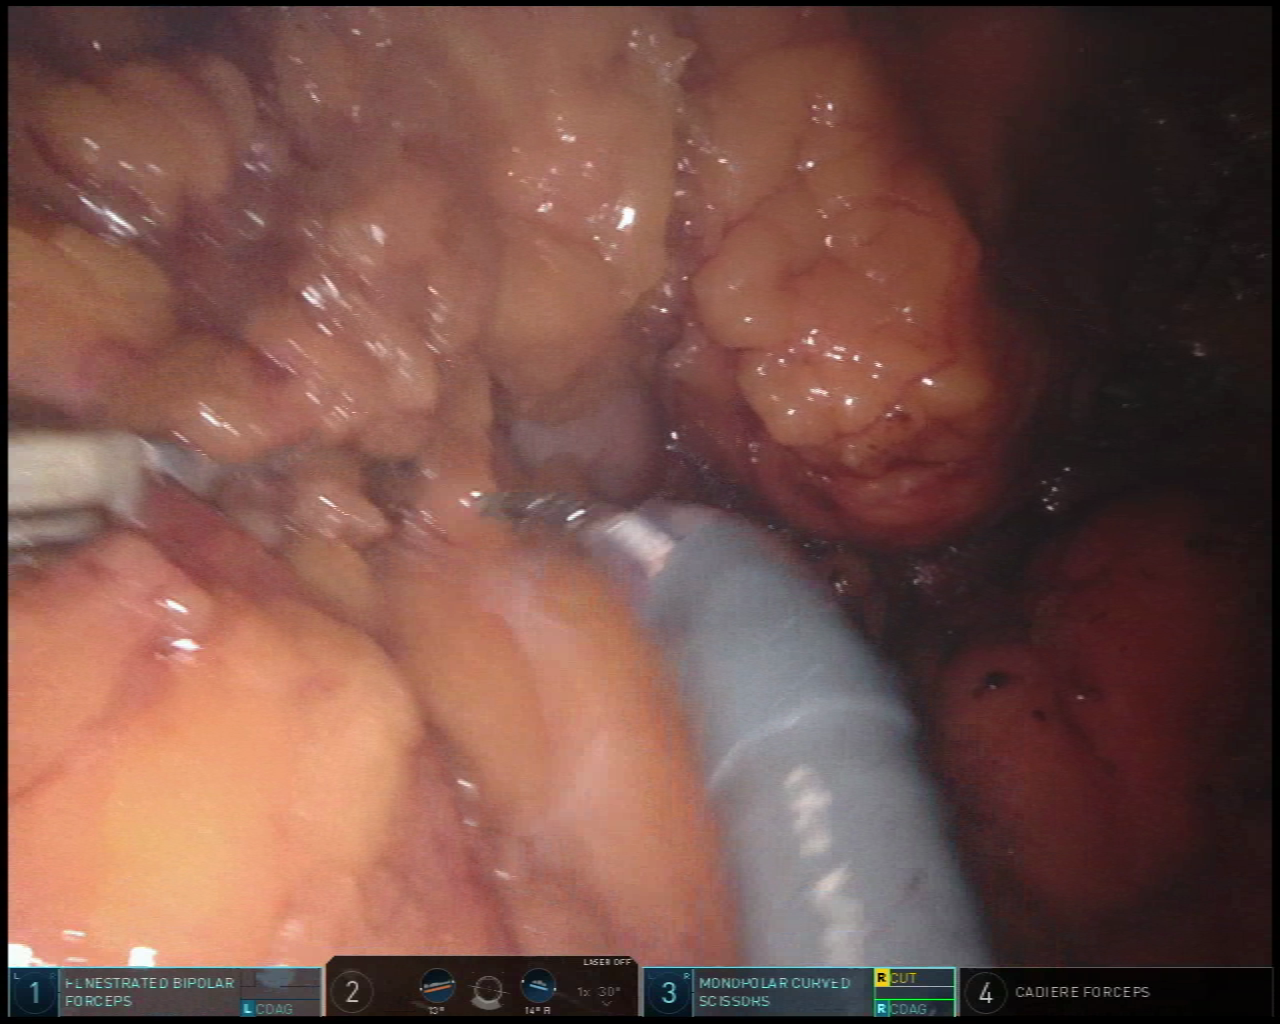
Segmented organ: stomach
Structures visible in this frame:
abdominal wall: no
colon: no
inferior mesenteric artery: no
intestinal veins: no
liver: no
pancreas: no
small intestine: no
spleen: no
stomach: yes
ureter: no
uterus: no
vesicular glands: no